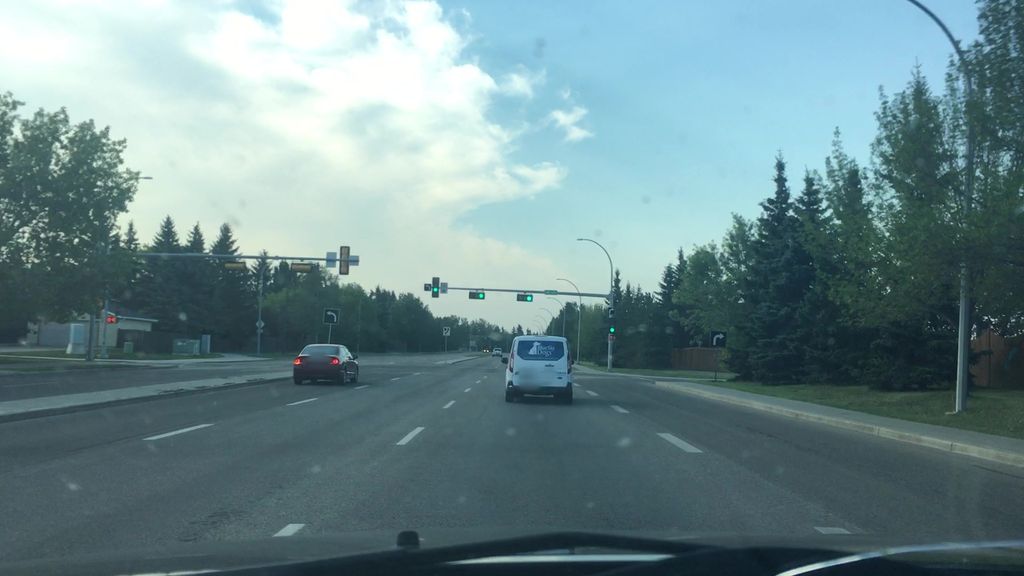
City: edmonton